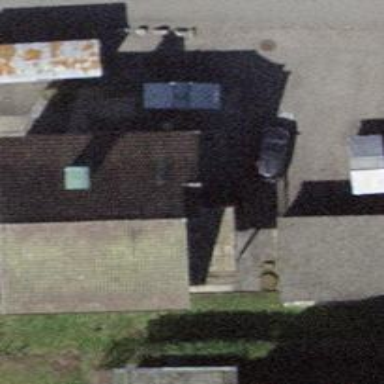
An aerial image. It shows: Detached building with gabled roof.